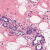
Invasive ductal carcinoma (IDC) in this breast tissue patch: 0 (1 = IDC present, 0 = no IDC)